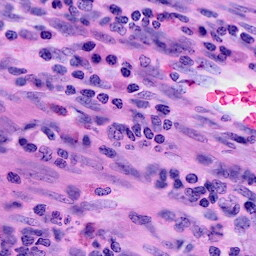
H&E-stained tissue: Cervix